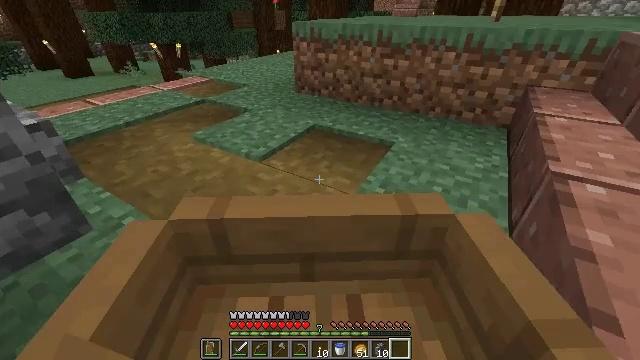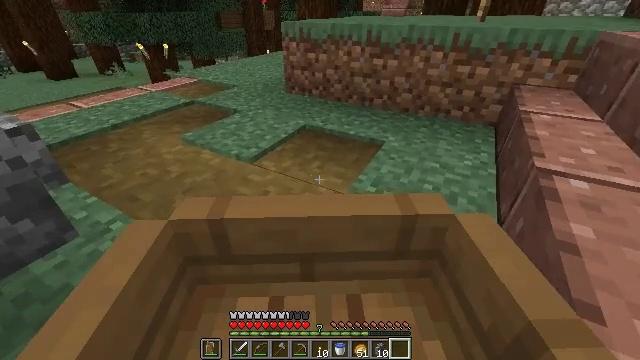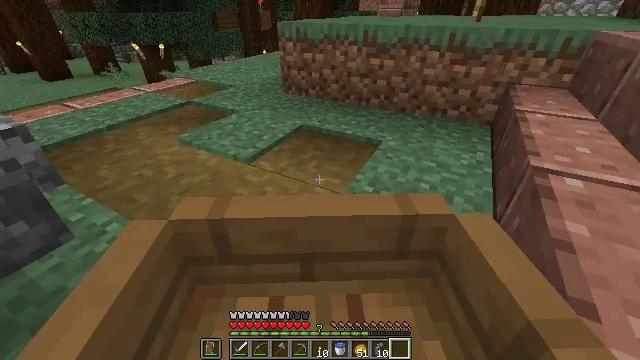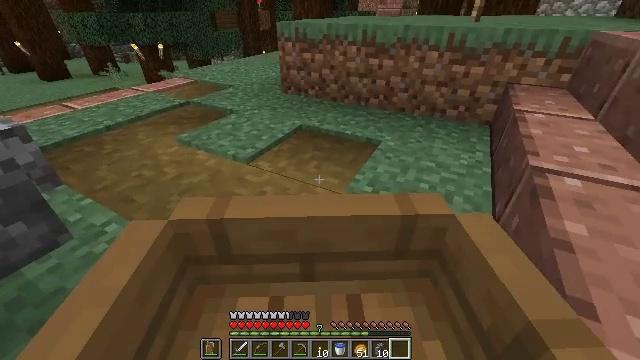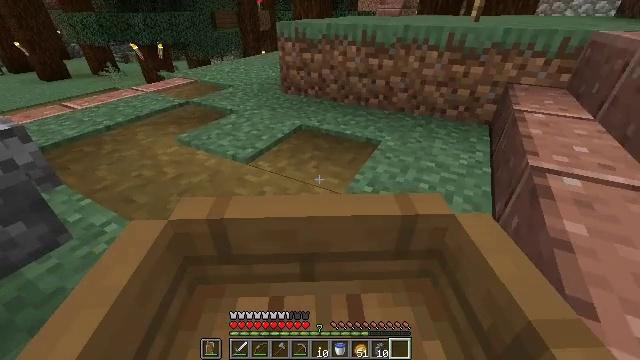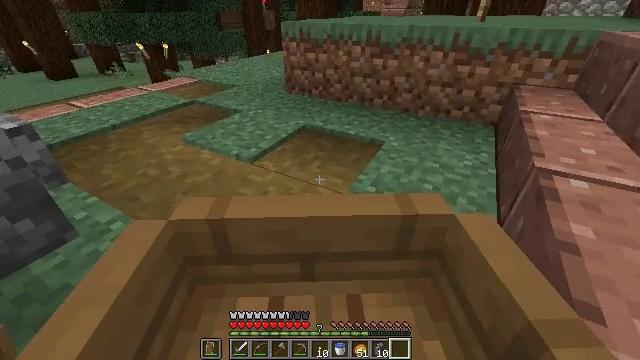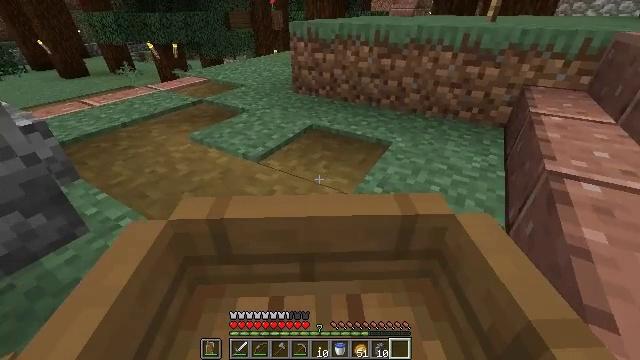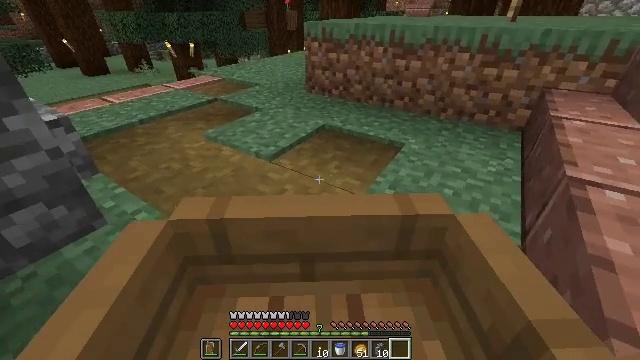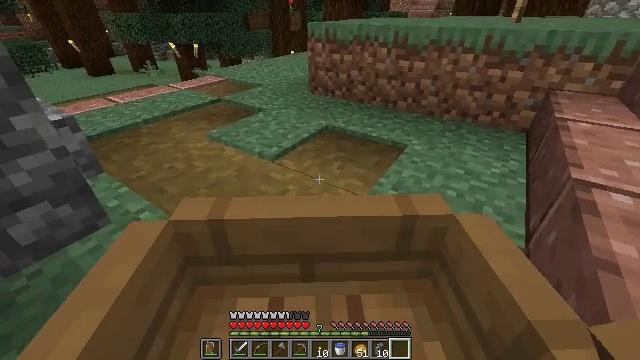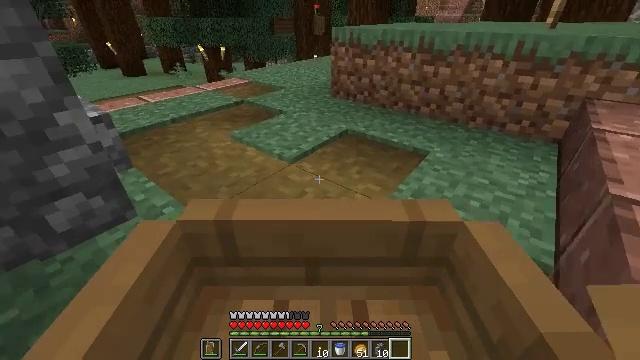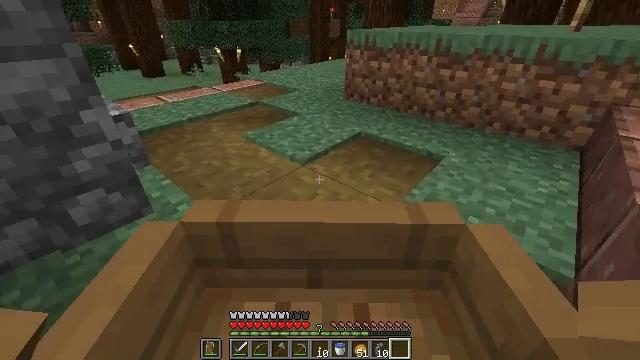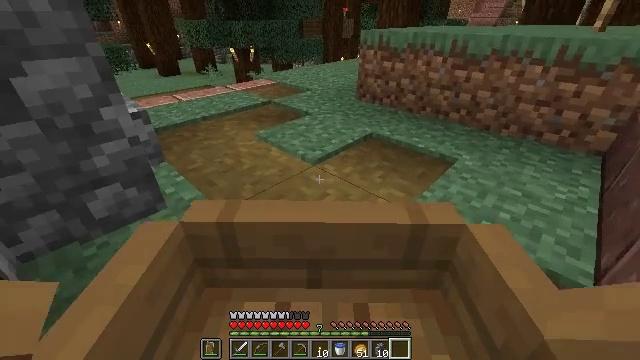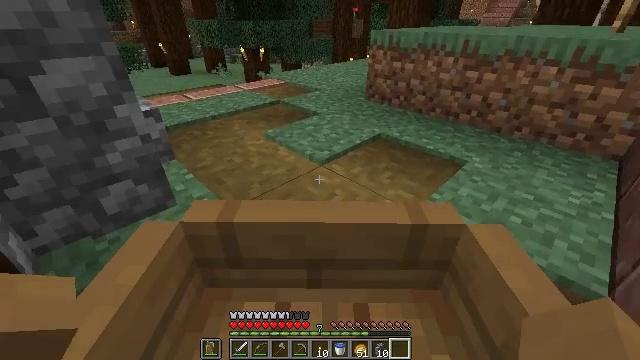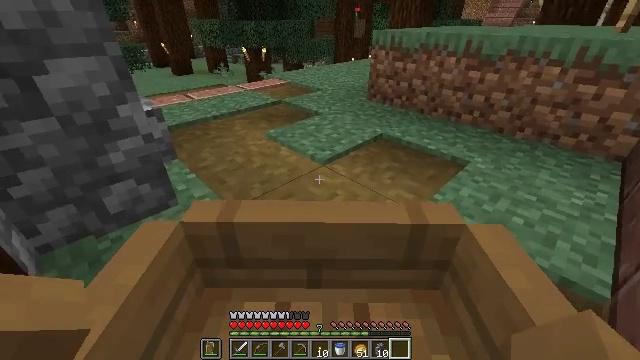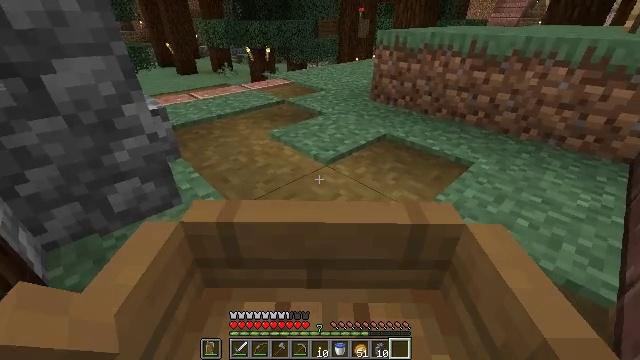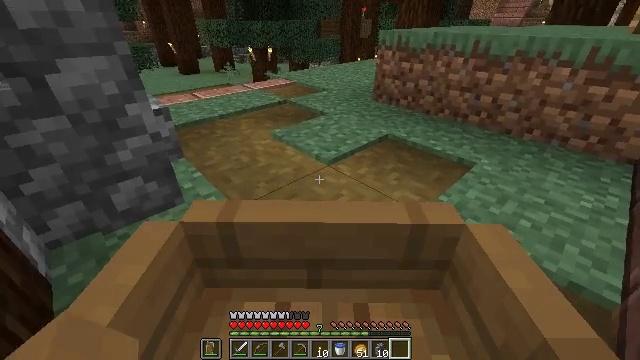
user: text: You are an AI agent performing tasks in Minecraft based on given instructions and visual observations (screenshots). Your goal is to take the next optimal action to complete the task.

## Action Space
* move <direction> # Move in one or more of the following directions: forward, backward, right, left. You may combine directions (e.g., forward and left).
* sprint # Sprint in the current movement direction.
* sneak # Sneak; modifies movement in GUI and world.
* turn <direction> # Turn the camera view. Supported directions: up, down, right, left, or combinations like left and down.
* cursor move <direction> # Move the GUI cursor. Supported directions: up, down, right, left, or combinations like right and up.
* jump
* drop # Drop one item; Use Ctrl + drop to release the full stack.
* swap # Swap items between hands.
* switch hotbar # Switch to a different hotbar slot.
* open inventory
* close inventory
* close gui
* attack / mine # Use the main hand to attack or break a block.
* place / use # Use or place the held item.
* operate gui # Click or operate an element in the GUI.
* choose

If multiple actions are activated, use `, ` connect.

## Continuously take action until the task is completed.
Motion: motion action
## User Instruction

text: Use a pickaxe to mine polished granite stairs.
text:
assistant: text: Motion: move forward
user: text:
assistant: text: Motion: move forward
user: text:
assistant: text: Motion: move forward and move left
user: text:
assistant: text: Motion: move forward and move left
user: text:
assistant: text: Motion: move forward and move left
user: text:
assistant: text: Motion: move forward
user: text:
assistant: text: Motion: move forward and move left
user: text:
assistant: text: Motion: move forward and move left
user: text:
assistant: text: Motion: move forward and move left, turn left
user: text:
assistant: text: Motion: move forward and move left
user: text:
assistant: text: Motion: move forward
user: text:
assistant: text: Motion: move forward
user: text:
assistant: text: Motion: move forward
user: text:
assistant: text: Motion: move forward
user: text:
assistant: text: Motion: move forward
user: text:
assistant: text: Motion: move forward
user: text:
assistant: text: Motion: move forward
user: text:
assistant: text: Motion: move forward and move right
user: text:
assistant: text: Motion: move forward and move right, turn right
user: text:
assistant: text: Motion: move forward and move right, turn right
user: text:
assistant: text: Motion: move forward, turn right and up
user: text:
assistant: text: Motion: move forward, turn right and up
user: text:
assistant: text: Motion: move forward, turn right and up
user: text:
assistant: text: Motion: move forward and move right, turn right and up
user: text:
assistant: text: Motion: move forward and move right, turn right
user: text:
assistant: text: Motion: move forward and move right
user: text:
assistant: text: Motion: move forward and move right
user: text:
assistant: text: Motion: no_op
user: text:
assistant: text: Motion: turn left and down
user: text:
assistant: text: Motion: turn left and down